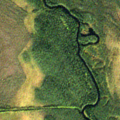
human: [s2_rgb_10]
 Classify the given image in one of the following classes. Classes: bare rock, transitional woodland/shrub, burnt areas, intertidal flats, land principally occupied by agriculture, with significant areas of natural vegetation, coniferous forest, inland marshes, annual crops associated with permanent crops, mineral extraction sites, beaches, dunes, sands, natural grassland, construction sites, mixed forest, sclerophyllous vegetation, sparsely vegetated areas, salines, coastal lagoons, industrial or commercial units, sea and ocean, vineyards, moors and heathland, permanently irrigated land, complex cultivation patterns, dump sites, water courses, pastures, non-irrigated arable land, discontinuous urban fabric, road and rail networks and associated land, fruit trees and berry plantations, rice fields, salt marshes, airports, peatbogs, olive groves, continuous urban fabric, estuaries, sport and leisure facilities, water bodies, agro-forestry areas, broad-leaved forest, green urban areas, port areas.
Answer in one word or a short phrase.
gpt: coniferous forest, transitional woodland/shrub, peatbogs